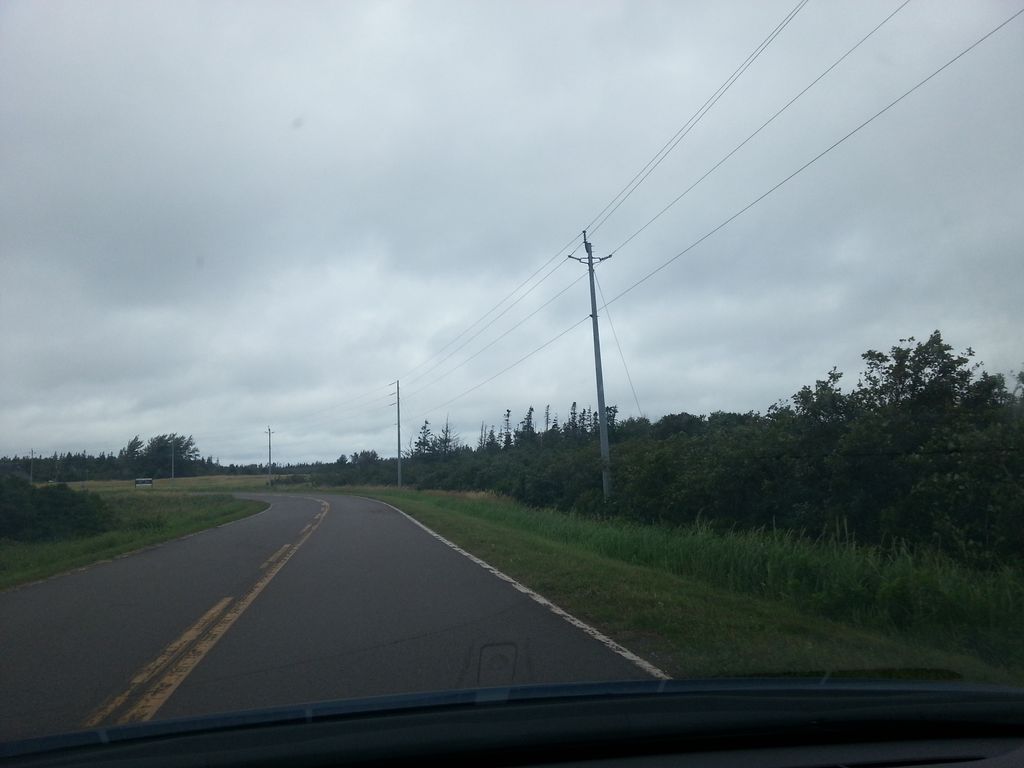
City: charlottetown